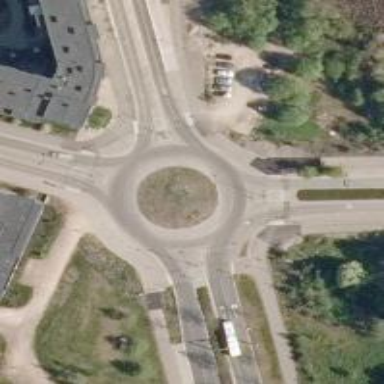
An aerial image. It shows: Tertiary road made of asphalt leading to roundabout junction.